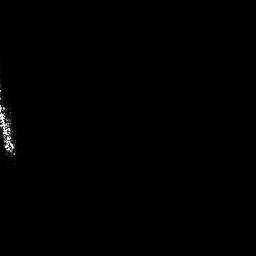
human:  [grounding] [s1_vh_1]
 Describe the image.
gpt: In the satellite image, there is  <ref>1 medium ship </ref> <box>[[0, 36, 5, 61, 0]]</box> located at left.